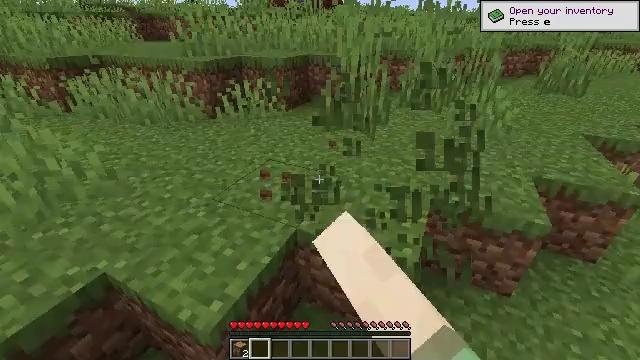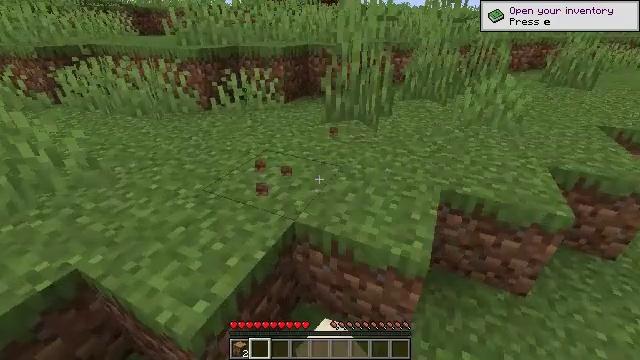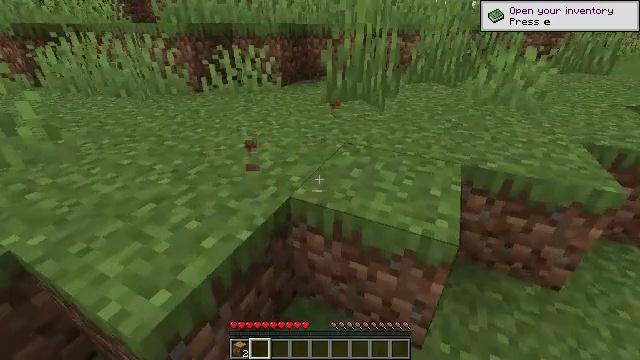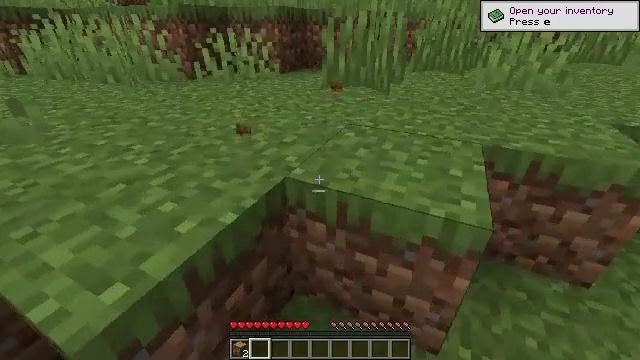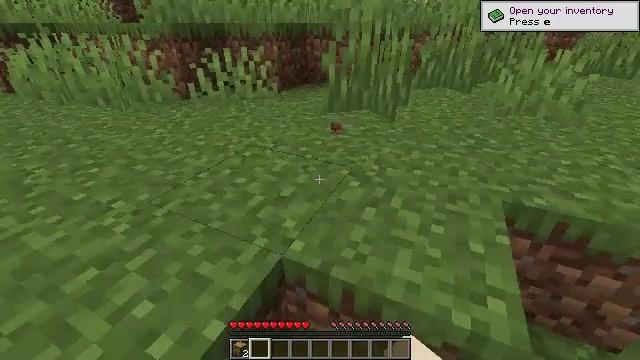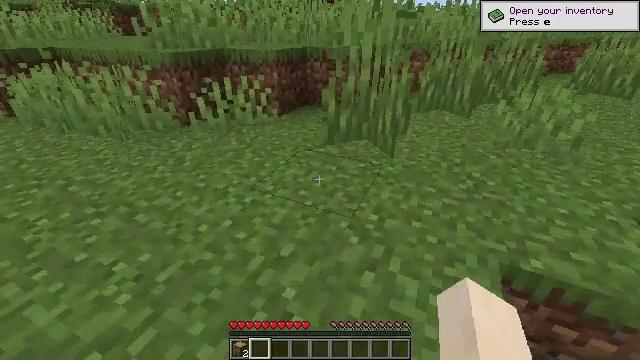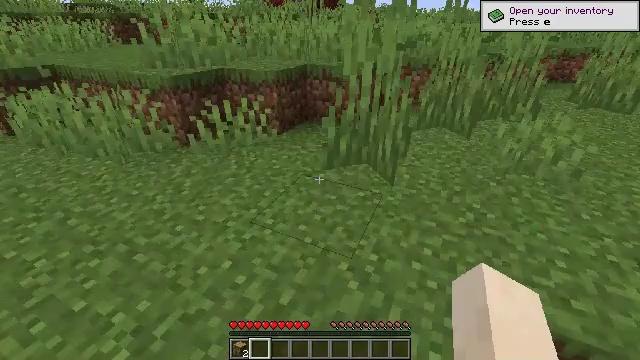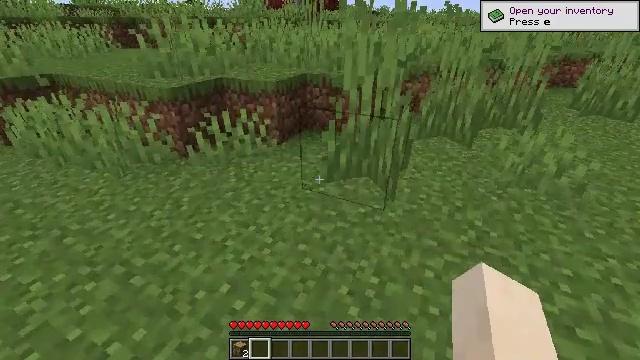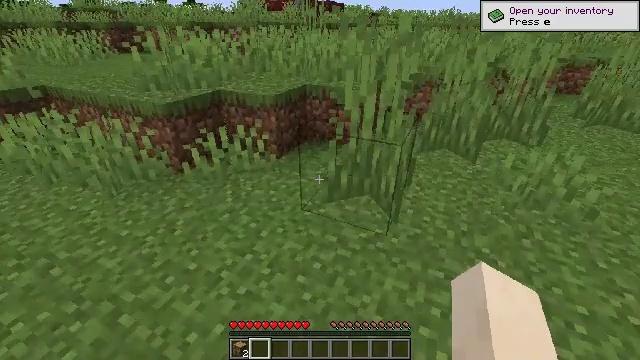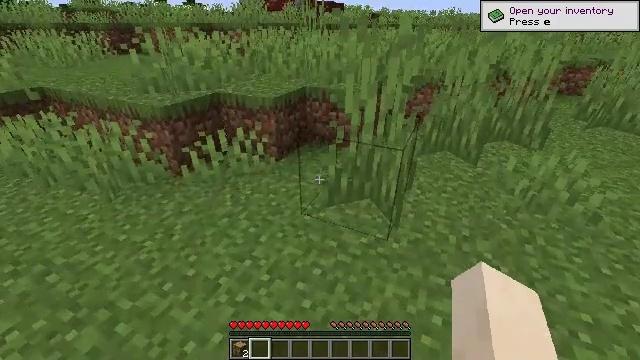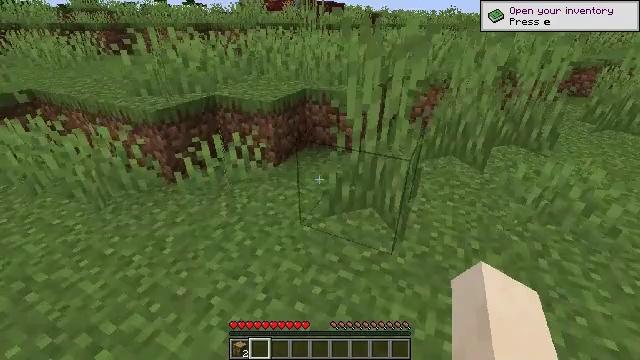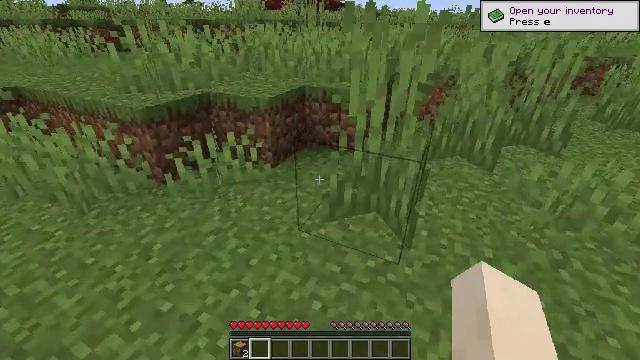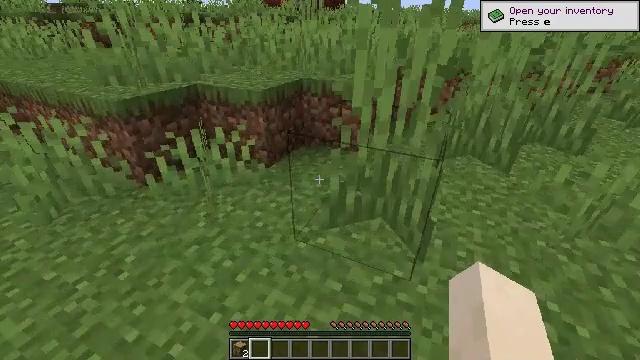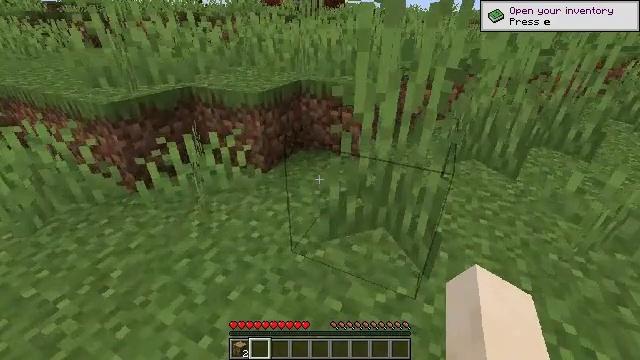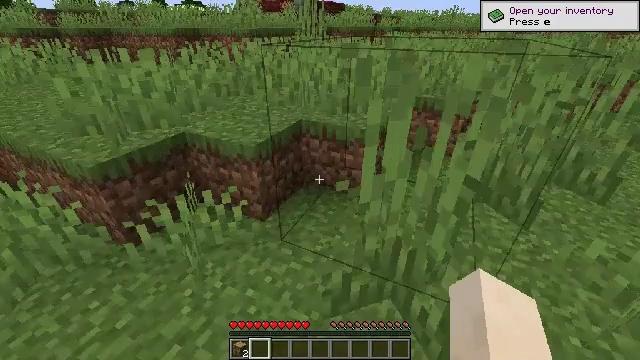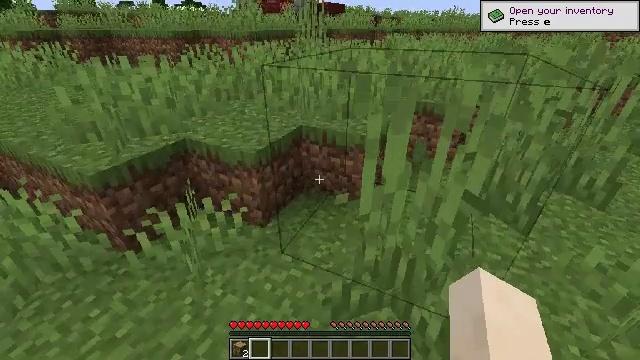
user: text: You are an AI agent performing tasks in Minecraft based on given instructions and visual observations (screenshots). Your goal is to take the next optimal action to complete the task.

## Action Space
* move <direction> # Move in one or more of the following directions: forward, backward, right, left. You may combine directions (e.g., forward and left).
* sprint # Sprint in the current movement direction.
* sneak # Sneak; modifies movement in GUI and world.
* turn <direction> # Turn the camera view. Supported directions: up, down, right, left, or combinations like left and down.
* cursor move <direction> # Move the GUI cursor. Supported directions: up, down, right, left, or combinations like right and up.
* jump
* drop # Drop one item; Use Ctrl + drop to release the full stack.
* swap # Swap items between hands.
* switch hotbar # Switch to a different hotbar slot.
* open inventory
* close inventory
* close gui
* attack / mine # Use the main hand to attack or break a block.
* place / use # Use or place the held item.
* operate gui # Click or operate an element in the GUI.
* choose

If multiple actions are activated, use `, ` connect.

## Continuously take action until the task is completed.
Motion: motion action
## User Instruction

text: Retrieve a magma block for building or traps.
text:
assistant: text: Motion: move forward, jump
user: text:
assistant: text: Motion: move forward, jump
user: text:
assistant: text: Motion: move forward, jump
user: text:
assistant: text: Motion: move forward, jump
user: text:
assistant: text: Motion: move forward, jump
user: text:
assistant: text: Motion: move forward, jump
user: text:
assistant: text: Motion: move forward, jump
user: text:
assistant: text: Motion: move forward, jump
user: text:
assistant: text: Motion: move forward, jump
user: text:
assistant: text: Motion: move forward, jump
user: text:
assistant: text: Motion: move forward, jump
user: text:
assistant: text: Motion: move forward, jump
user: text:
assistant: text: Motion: move forward, jump
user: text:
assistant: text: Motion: move forward, jump
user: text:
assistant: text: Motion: move forward, jump
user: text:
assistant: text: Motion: move forward, jump
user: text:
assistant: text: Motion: move forward, jump
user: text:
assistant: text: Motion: move forward, turn right and up, jump
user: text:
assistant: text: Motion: move forward, turn right and up, jump
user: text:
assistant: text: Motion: move forward
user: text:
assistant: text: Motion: move forward
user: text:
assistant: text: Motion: move forward
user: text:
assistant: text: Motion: move forward
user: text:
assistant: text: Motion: move forward
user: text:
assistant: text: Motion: move forward
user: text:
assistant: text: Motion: move forward
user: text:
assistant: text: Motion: move forward
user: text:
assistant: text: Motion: move forward
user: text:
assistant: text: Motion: move forward, jump
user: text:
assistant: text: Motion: move forward, jump